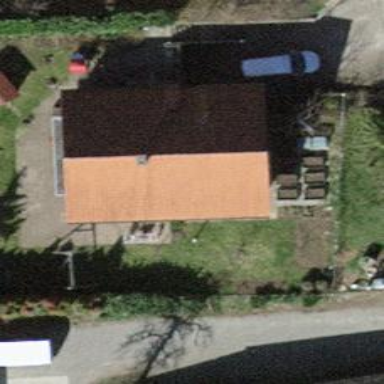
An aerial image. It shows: Gabled house with the roof oriented along the building.